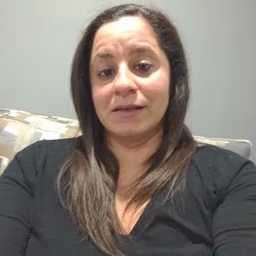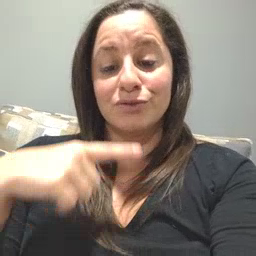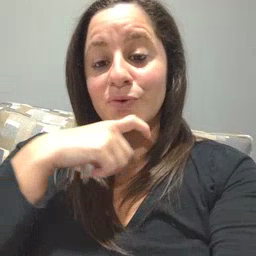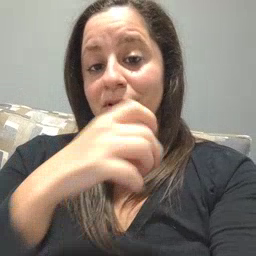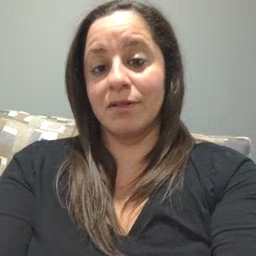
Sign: cereal